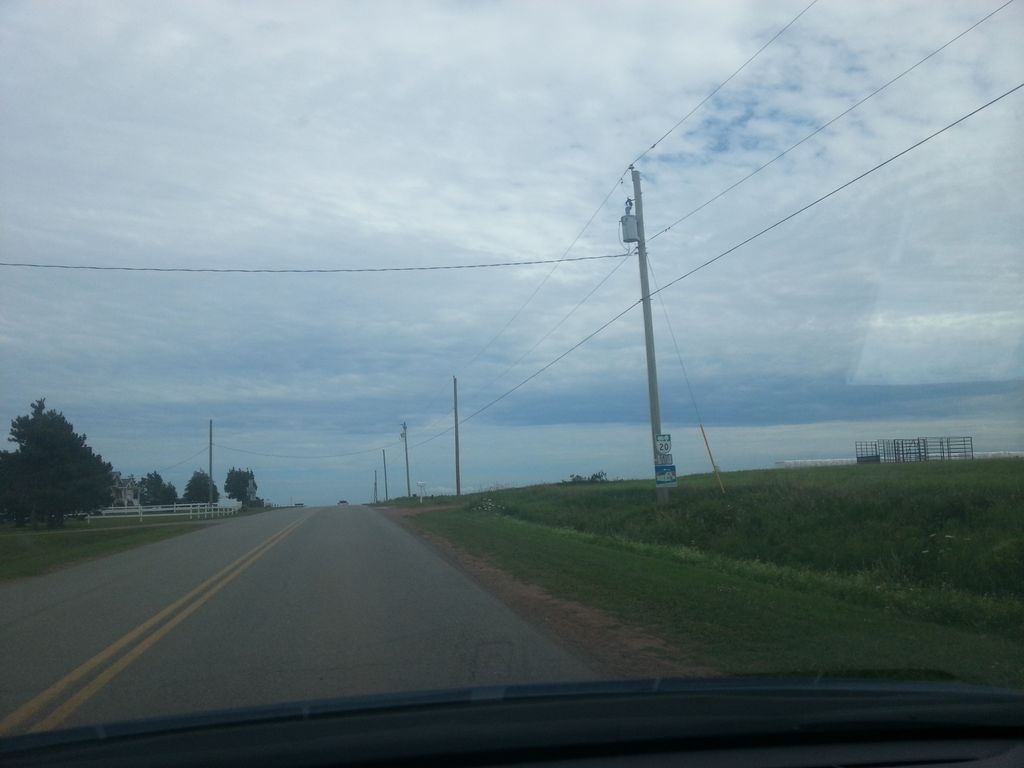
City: charlottetown